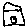
Label: house